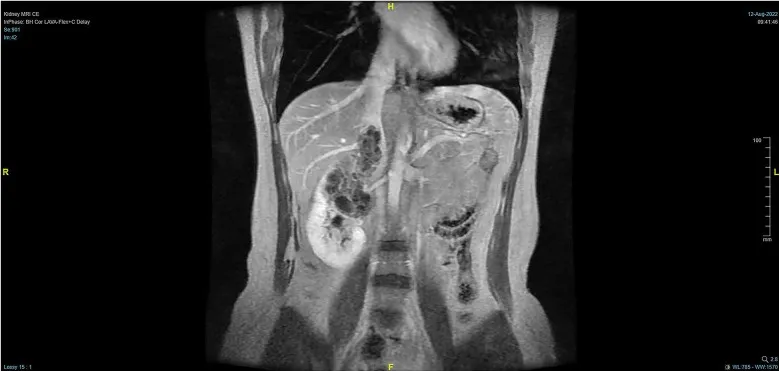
Pre-operative MRI showing that the tumor lesion enlarged upward along the right renal vein into the inferior vena cava (transverse planes).
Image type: radiology (mri)